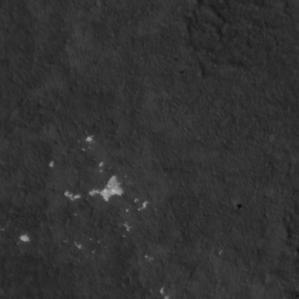
Label: non_frost